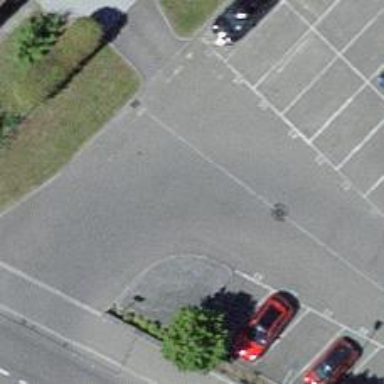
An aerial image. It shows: Post box.